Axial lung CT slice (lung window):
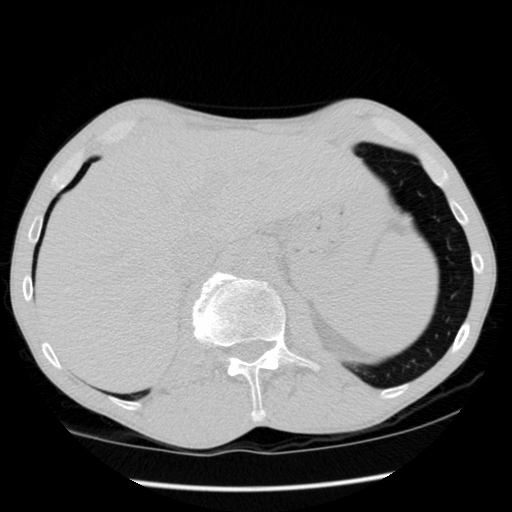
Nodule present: no